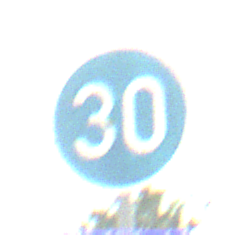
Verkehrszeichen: VorgeschriebeneMindestgeschwindigkeit
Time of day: MorningAfternoon
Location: Outdoor (RoadRail)
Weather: PartlyCloudy
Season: NotSpecified
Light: Natural